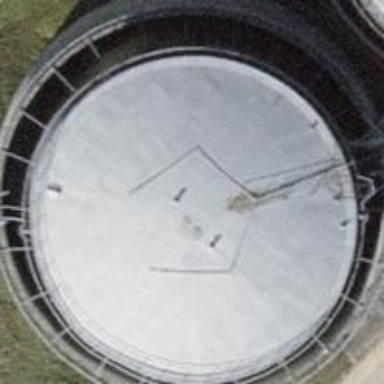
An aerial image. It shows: Storage tank building.